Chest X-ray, AP view. Patient: 32 years old, sex F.
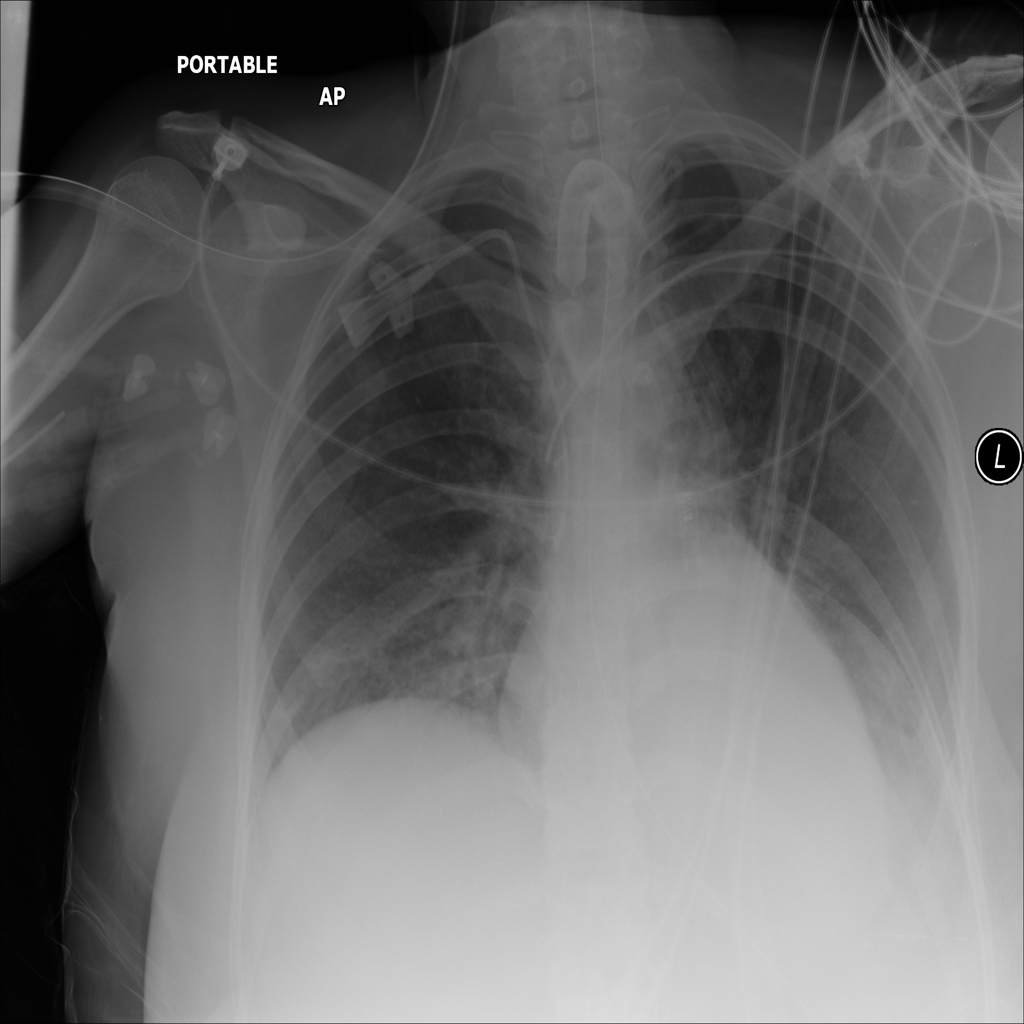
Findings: No Finding